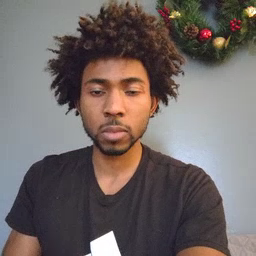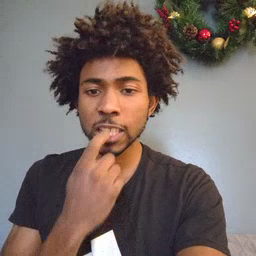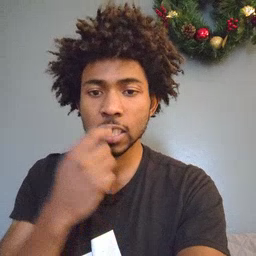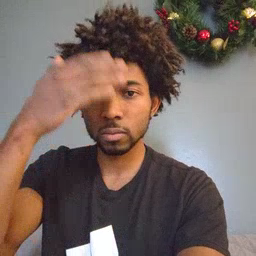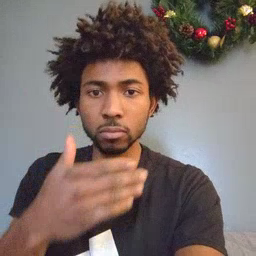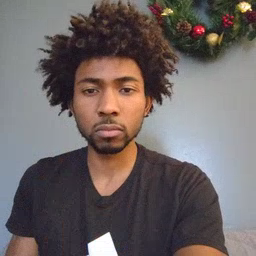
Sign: glasswindow